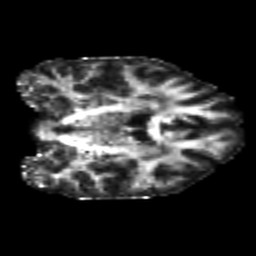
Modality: FA
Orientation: coronal
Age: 21
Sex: female
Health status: healthy
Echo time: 0.074 s